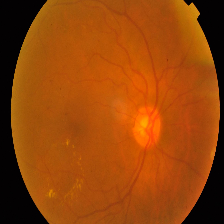
Diabetic retinopathy grade: Proliferative DR